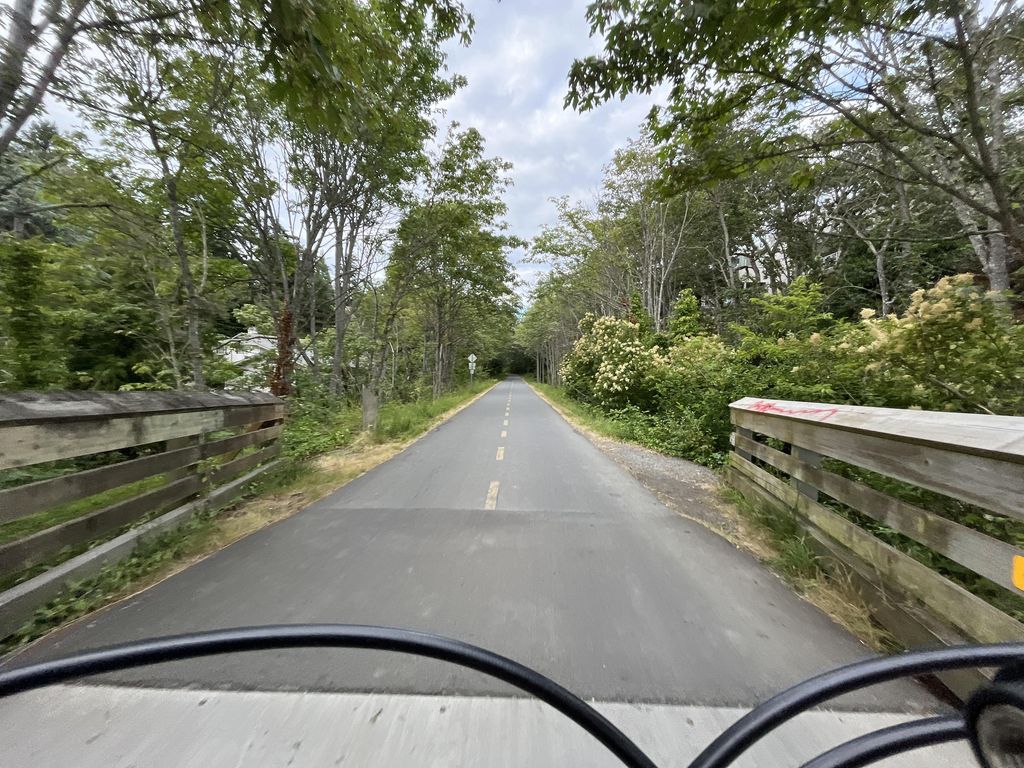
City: victoria